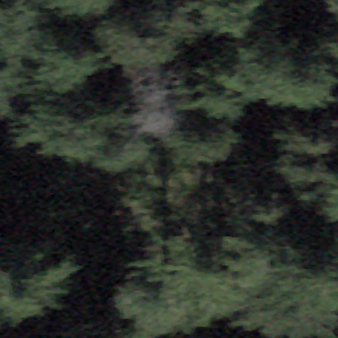
Label: other